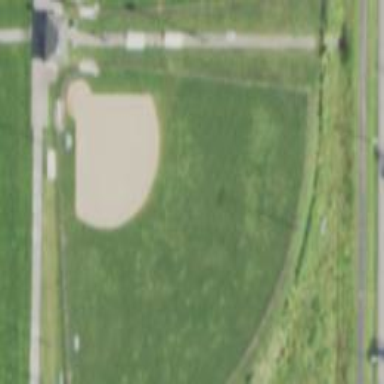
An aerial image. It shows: Grass pitch designed for baseball or softball games.